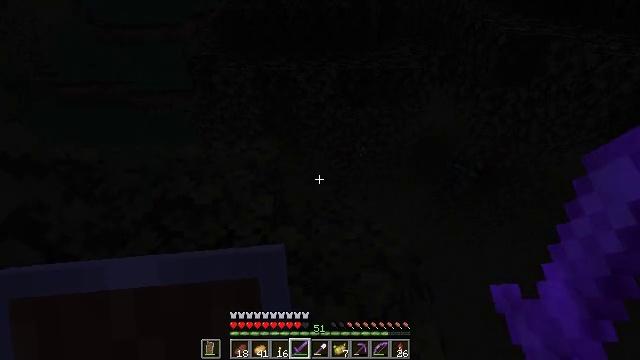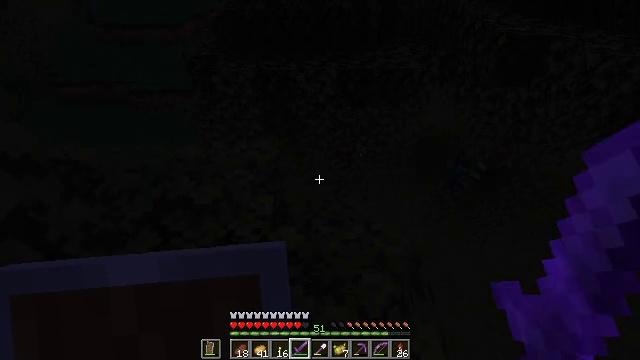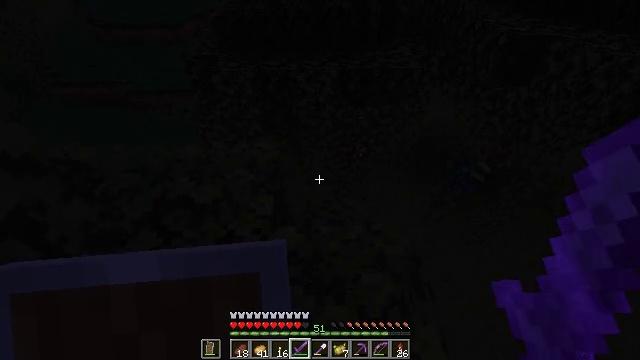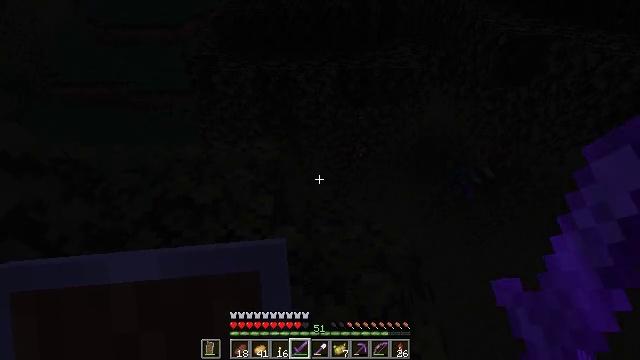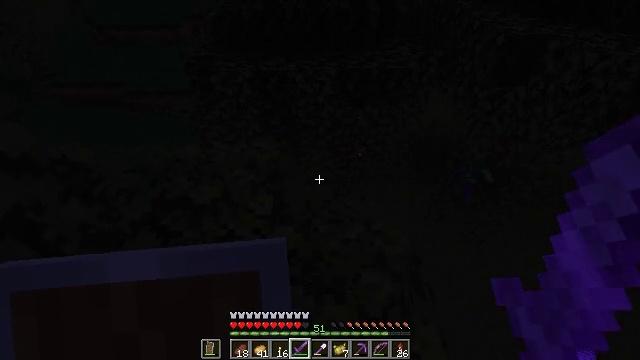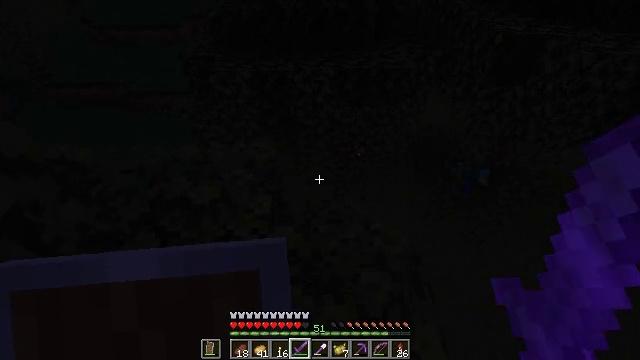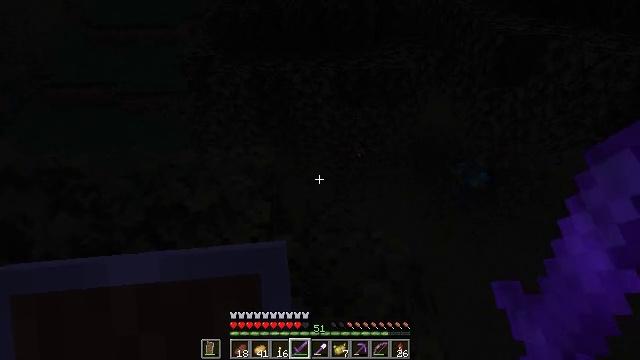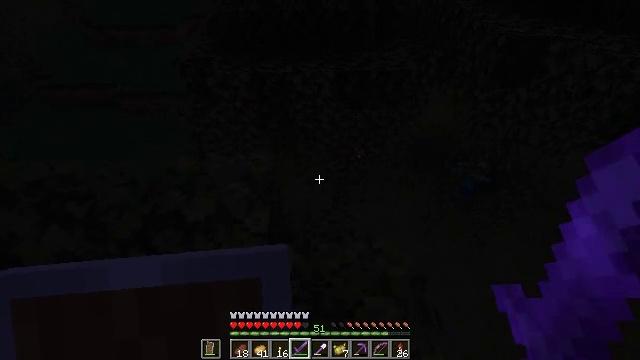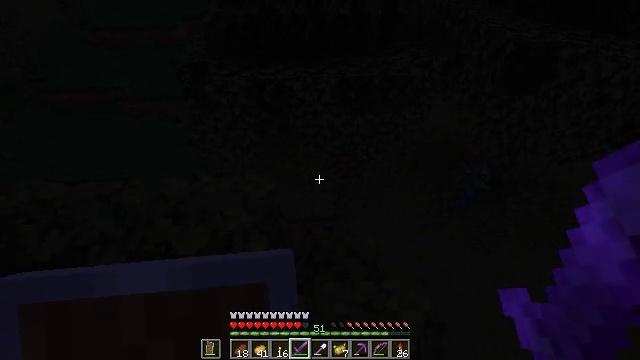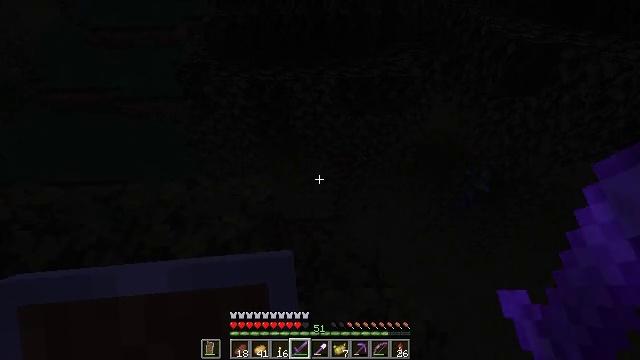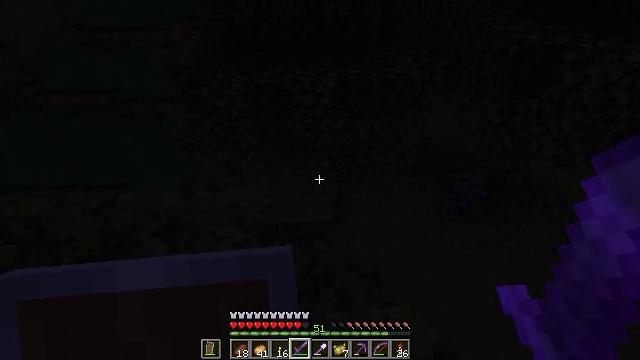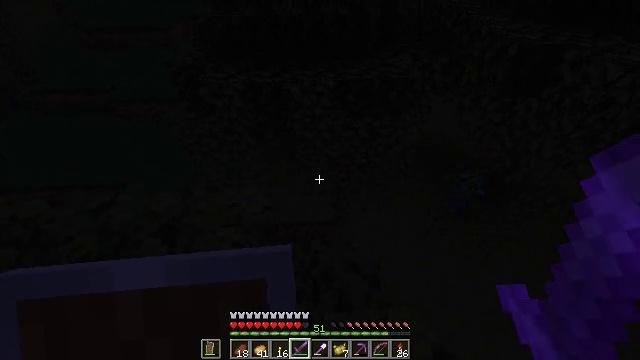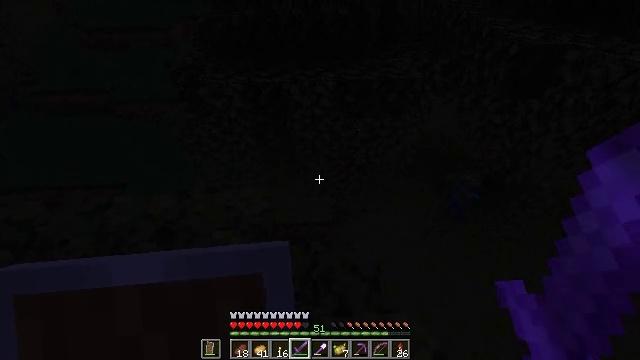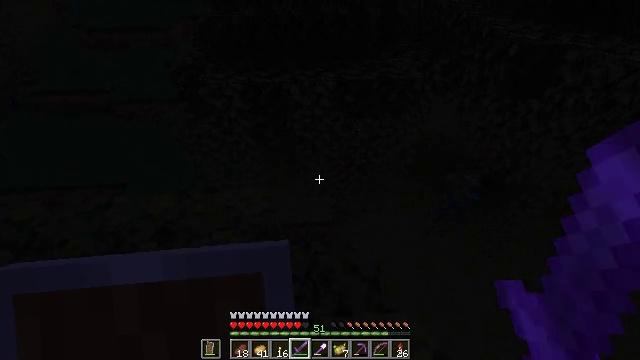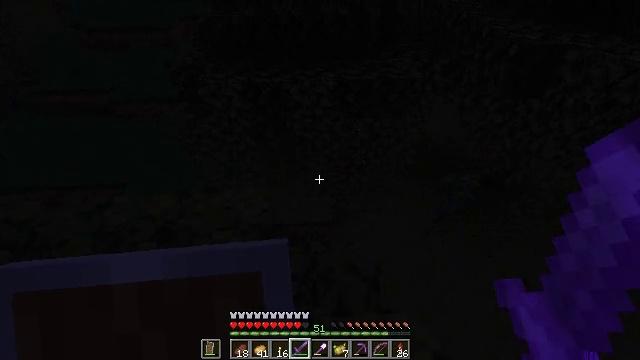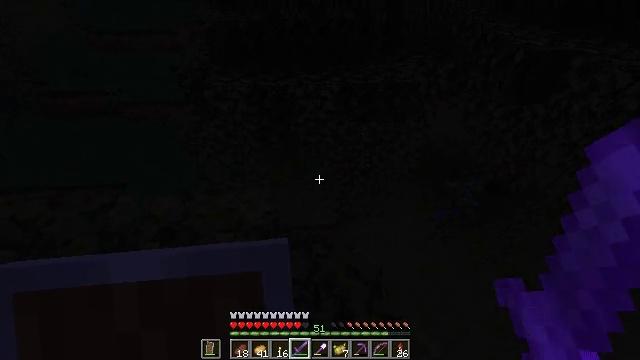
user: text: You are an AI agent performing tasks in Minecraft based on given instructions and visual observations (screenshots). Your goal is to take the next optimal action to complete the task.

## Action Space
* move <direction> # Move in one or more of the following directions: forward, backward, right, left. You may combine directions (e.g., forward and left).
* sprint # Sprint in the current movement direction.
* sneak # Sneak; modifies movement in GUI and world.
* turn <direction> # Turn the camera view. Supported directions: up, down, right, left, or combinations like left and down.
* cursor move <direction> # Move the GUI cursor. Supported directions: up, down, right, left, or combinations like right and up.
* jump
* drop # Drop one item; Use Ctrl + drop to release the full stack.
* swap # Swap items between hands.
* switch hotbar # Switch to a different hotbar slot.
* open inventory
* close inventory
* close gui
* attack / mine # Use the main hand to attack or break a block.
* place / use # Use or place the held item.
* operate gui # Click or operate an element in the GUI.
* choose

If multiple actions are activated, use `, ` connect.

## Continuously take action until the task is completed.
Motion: motion action
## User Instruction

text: Kill enemies.
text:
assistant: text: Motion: no_op
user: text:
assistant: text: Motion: no_op
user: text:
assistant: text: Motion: no_op
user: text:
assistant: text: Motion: no_op
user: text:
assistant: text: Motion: no_op
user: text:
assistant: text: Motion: move forward
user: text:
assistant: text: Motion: move forward
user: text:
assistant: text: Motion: move forward
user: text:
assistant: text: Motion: no_op
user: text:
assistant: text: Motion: no_op
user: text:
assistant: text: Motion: no_op
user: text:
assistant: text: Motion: no_op
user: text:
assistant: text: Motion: no_op
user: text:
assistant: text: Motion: no_op
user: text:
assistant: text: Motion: turn left
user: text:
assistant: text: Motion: turn left and up
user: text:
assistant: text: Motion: turn left and up
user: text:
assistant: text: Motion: turn left and up
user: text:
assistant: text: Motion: turn left and up
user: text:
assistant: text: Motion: no_op
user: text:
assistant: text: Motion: no_op
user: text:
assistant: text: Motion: turn right
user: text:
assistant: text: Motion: turn right
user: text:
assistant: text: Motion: turn right
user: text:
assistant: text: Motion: turn right and down
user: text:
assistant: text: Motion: no_op
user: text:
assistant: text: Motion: turn right
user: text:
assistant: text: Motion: turn right
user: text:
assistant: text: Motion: no_op
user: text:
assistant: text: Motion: move forward and move right